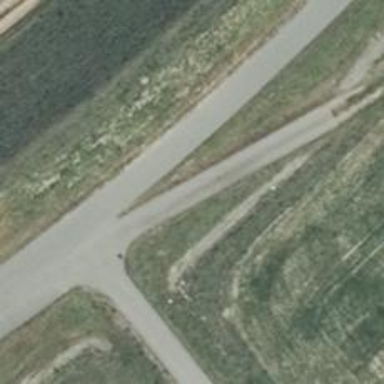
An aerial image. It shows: Asphalt track with grade1 tracktype.